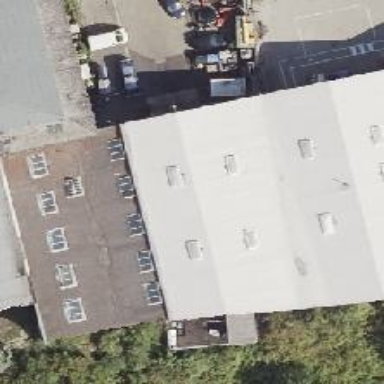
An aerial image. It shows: Car repair shop.